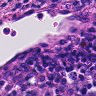
Metastatic tissue present: no